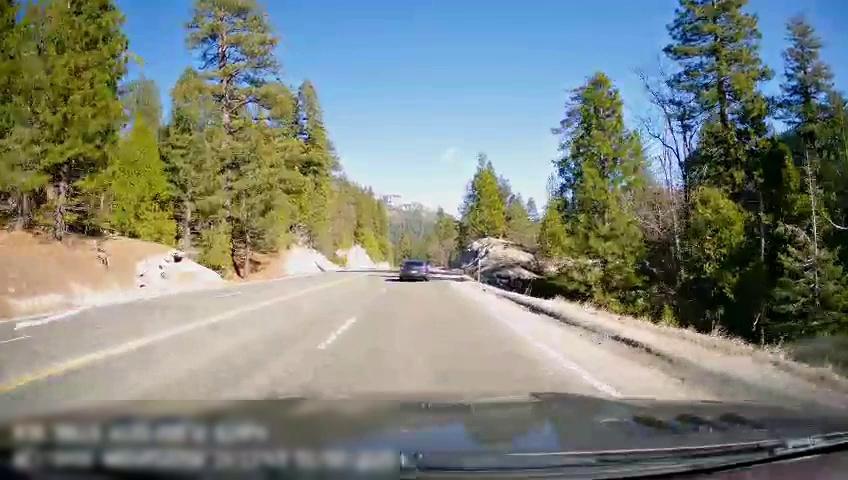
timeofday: Day
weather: Sunny
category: Drivable Space
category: Vehicles | Car
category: Lanes | Opposite Lane
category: Lanes | Current Lane
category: Lanes | Current Lane
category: Lanes | Opposite Lane
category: Lanes | Current Lane
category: Lanes | Opposite Lane